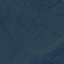
Label: Forest